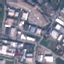
Land use / land cover: Industrial